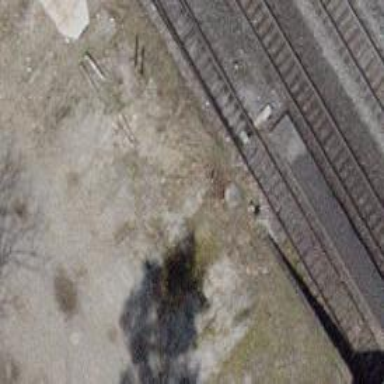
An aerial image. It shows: Disused railway spur with 1 track and electrified contact line.